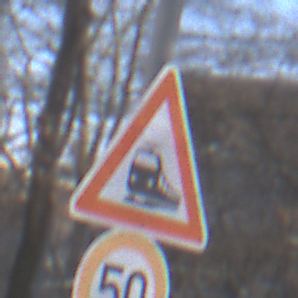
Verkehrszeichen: Bahnuebergang
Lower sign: Geschwindigkeit50
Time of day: MorningAfternoon
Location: Outdoor (Special)
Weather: Clear
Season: Winter
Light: Natural